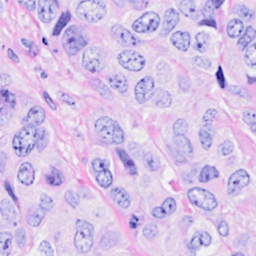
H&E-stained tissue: Breast